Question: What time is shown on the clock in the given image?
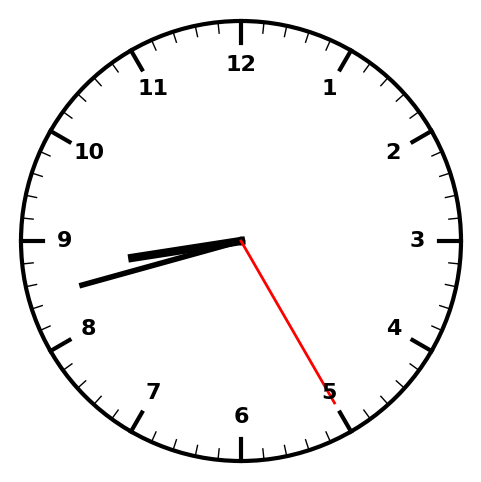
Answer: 08:42:25